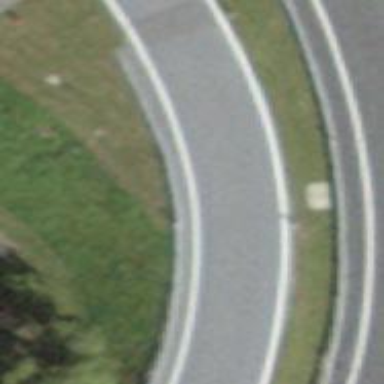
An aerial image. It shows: Traffic calming table.